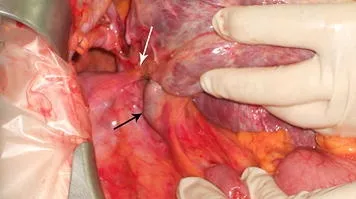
White arrow ligament compressing the inferior vena cava, black arrow inferior vena cava above the liver.
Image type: medical_photograph (other_medical_photograph)